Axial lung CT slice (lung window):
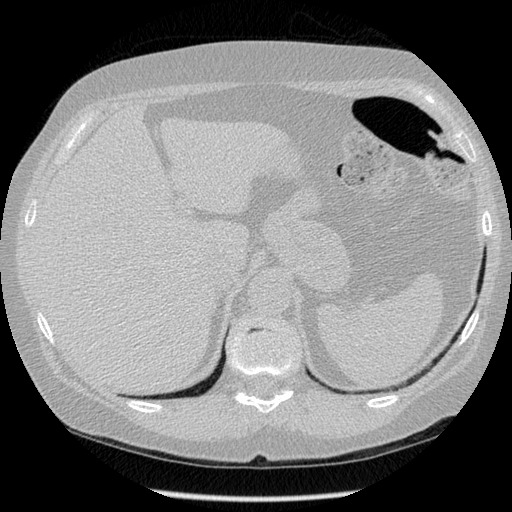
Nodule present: no